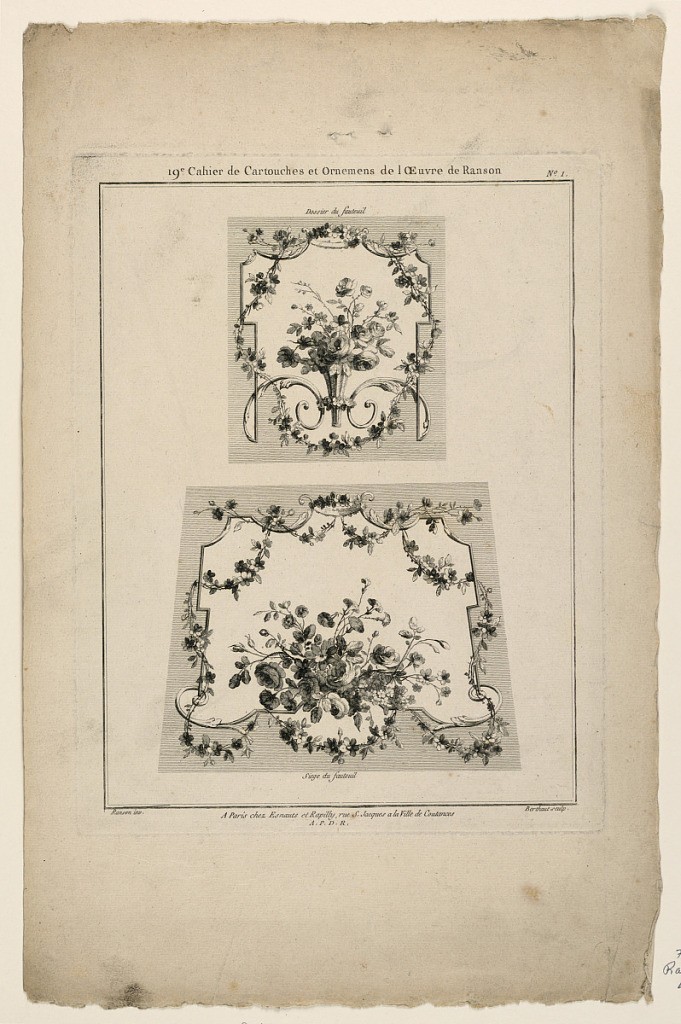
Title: Designs for Tapestry Chair Seats, Plate 1 from "Cahier de Cartouches et Ornemens de l'Oeuvre de Ranson"
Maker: Pierre-Gabriel Berthault, French, 1737–1831
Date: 1778
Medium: Engraving on paper
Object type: Print
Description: Rectangular and a rhomboid chair seats showing flowers in a cartouche framework.